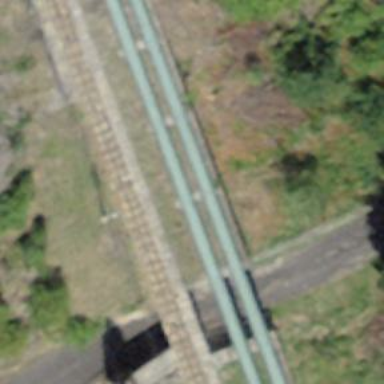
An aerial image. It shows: Funicular railway bridge.